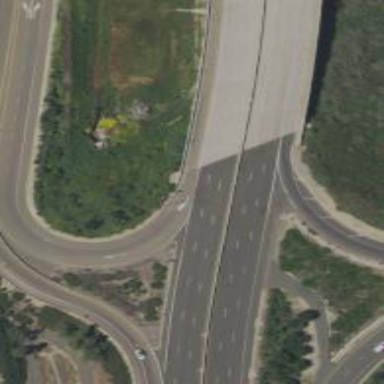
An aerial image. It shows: Motorway junction.